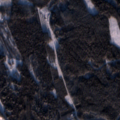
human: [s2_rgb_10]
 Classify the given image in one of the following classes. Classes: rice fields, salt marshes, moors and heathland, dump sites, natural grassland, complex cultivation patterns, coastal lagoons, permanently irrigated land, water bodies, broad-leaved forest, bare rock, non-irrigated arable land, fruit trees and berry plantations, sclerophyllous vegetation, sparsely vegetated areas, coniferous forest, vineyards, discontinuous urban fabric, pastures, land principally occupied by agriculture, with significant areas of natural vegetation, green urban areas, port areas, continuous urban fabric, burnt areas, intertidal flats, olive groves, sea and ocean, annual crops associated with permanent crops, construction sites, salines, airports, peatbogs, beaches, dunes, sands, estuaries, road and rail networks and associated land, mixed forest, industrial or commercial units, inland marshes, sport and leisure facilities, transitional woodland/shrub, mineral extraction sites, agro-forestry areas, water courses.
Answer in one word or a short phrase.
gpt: coniferous forest, mixed forest, transitional woodland/shrub